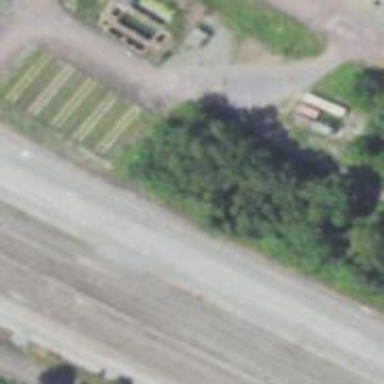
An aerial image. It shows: Railway yard.